Aerial crown-view tile of a tropical tree (Barro Colorado Island, Panama), acquired 20240813:
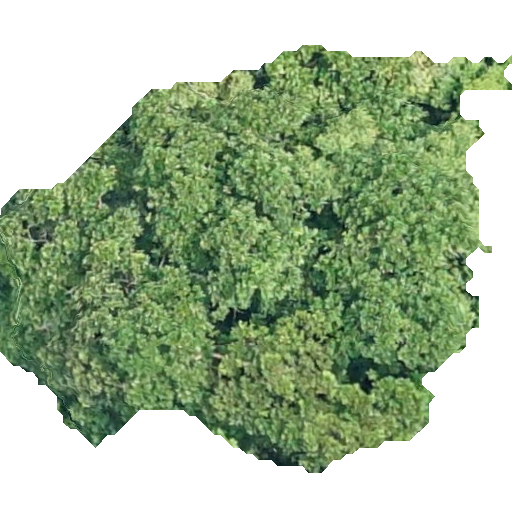
Species: Anacardium excelsum
GBIF accepted scientific name: Anacardium excelsum
Crown area: 235.92 m²